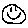
Label: smiley face